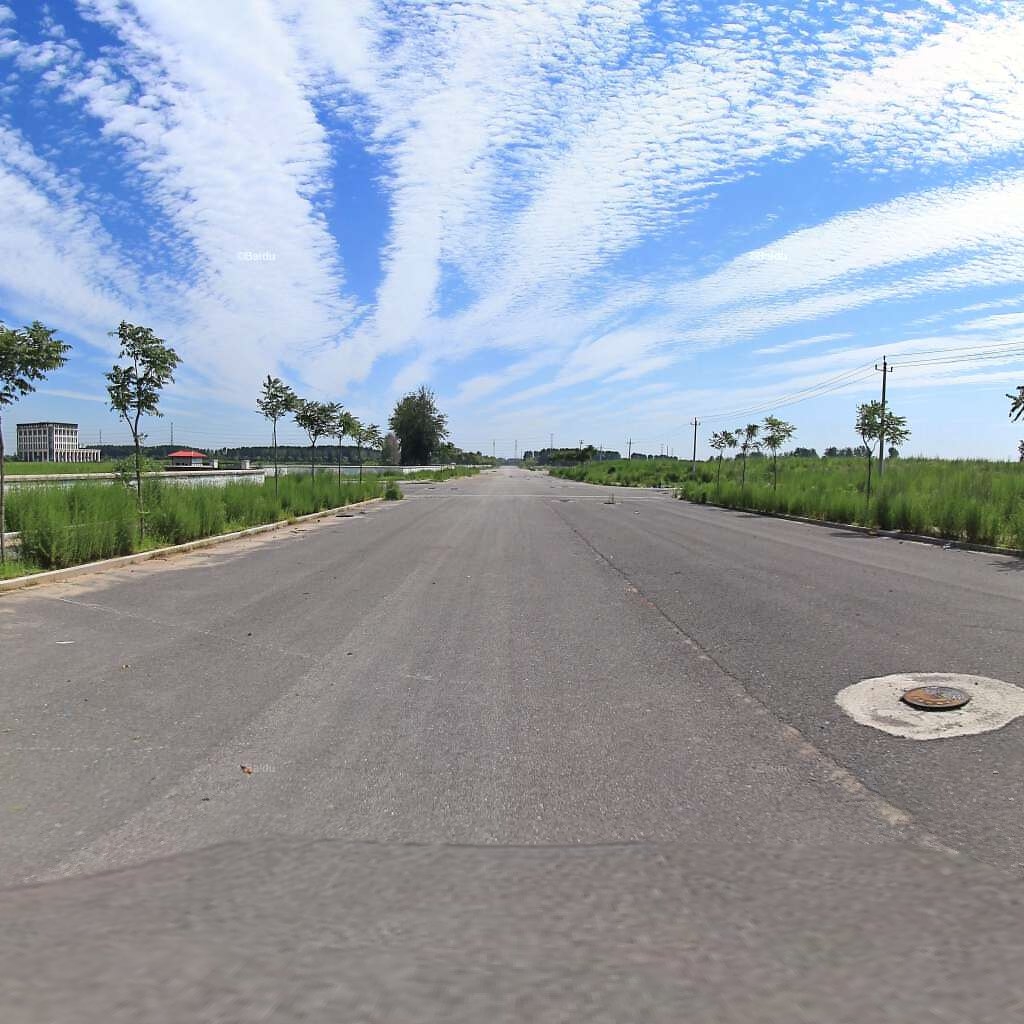
Region: Chaoyang
Road damage annotations: longitudinal crack, manhole cover